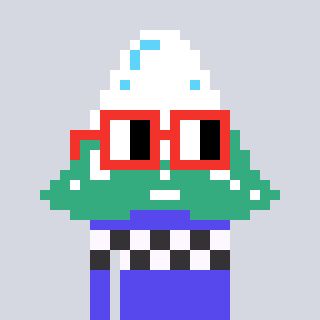
a pixel art character with square red glasses, a snowy mountain-shaped head and a computerblue-colored body on a cool background